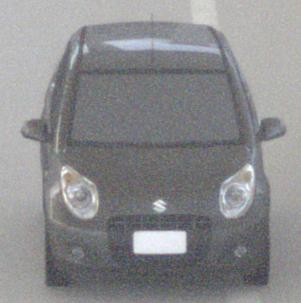
Make: Suzuki
Model: Alto 1.0
Detailed model: Alto (V)
Model produced from: 2011/02
Model produced until: 2011/03
Doors: 5
Color: gray
Road condition: dry road
Daytime: morning or afternoon
Contrast: low contrast